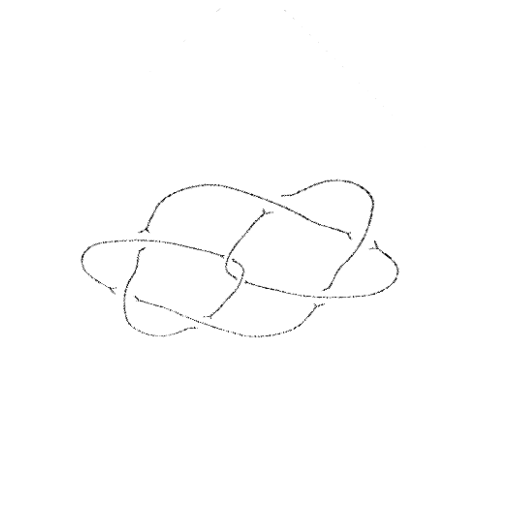
Crossing number: 8